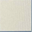
Piece: xx